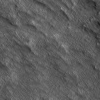
Atmospheric dust classification: not_dusty